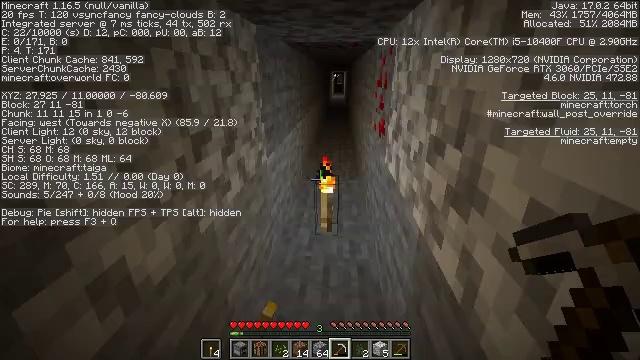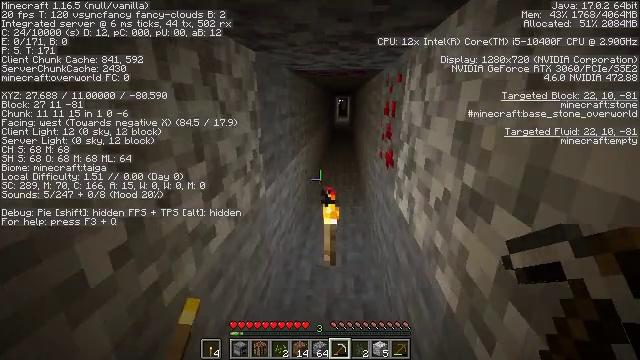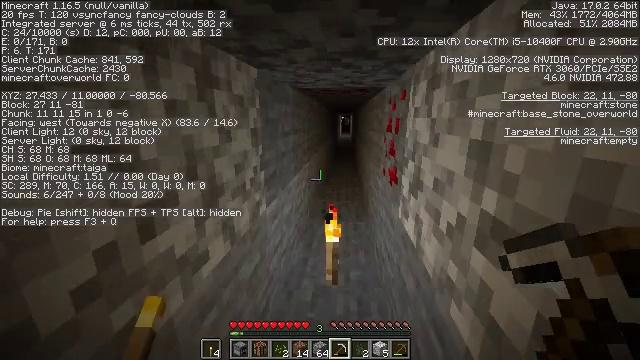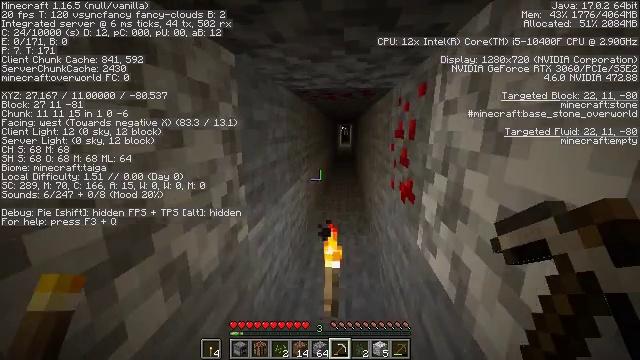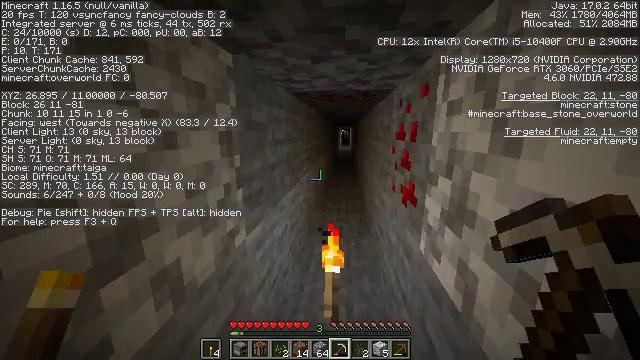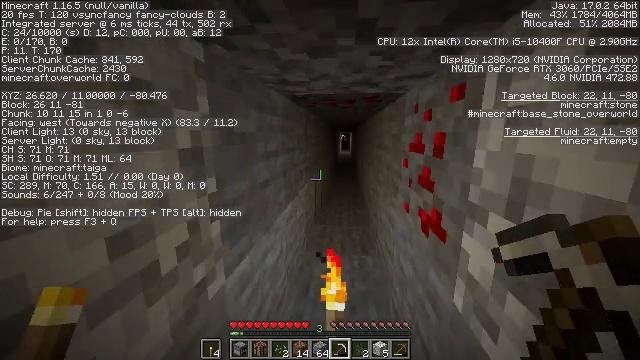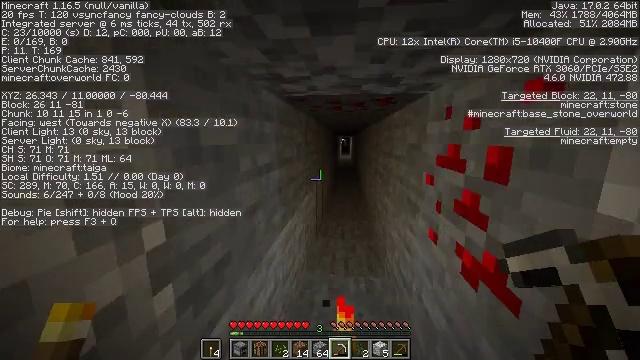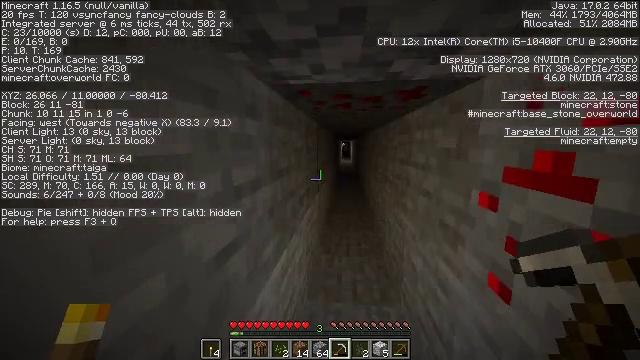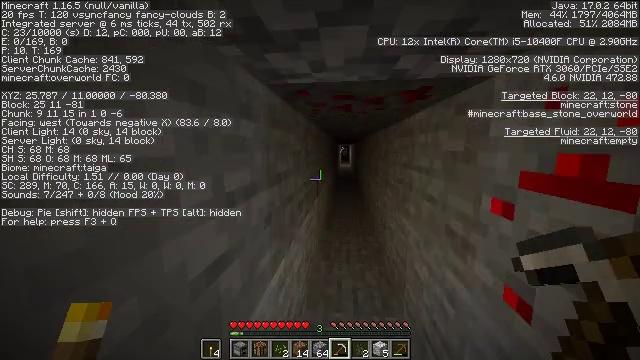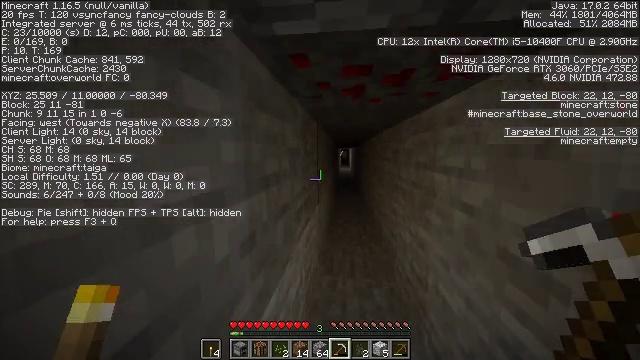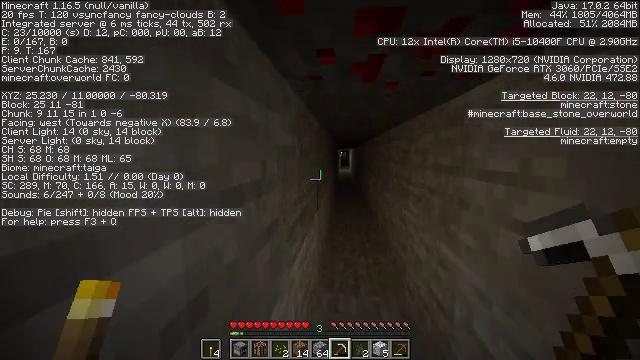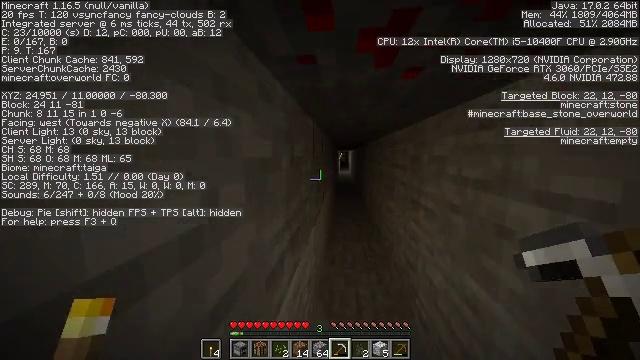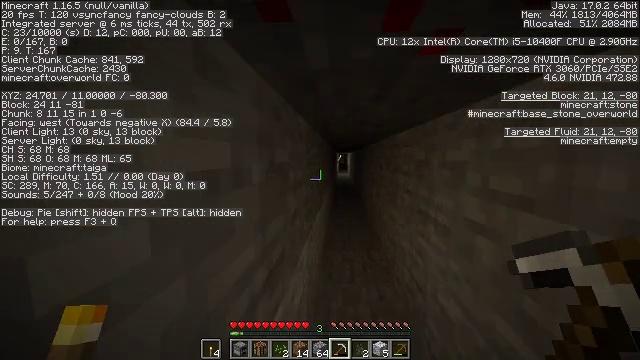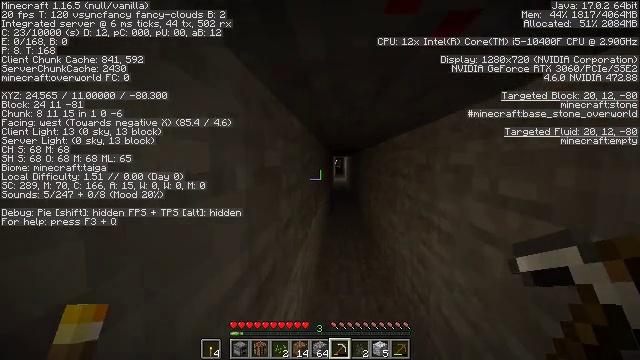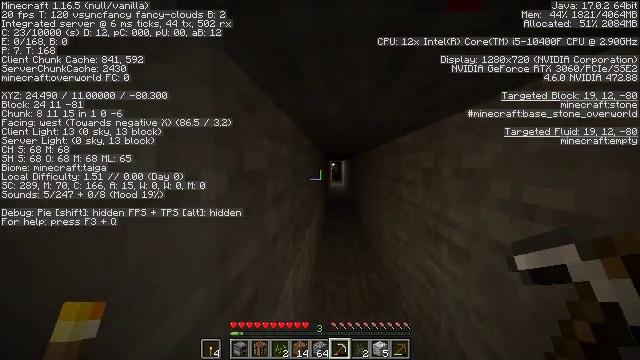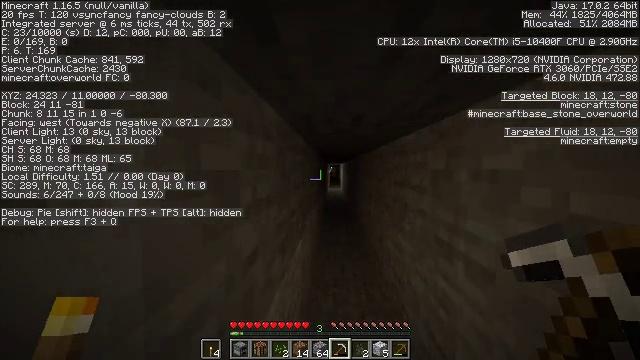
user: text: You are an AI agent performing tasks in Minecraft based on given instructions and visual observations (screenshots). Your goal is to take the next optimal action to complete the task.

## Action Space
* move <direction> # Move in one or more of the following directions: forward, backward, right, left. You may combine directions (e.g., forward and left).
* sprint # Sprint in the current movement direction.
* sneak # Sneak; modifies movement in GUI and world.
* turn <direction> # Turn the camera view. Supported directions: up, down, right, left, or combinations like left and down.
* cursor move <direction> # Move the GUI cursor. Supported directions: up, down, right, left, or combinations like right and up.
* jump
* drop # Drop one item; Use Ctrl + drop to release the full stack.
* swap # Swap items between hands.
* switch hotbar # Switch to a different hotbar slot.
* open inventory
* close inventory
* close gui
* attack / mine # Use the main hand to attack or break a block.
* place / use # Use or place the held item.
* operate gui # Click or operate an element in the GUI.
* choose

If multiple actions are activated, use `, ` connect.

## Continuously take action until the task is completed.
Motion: motion action
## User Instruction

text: Gather the torch from its position.
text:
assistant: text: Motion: move forward, sprint, turn left and up
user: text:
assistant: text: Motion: move forward, sprint, turn up
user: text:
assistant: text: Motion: move forward, sprint, turn up
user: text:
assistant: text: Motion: move forward, sprint
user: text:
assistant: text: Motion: move forward, sprint, turn up
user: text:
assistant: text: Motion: move forward, sprint, turn up
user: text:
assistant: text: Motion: move forward, sprint, turn up
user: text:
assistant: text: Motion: move forward, sprint, turn up
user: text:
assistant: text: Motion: move forward, sprint
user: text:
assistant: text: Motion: move forward, sprint
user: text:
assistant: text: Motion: move forward, sprint
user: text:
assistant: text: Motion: move forward, sprint
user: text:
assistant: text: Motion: sprint, turn right and up
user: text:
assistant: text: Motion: sprint, turn right and up
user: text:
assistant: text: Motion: move forward, sprint
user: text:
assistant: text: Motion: move forward, sprint
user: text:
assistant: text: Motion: move forward, sprint
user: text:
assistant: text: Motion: move forward, sprint
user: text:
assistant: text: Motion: move forward, sprint
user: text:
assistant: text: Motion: move forward, sprint, turn right
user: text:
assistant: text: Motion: sprint, turn right and down
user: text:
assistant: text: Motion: sprint, turn right and down
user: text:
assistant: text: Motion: sprint, turn right and down
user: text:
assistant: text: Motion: sprint, turn right and down
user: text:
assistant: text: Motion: sprint, turn right and down
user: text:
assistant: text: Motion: sprint
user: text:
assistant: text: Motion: sprint
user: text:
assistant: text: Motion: sprint
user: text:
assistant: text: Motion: move forward, sprint
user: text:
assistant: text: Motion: move forward, sprint